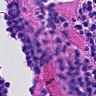
Metastatic tissue present: no